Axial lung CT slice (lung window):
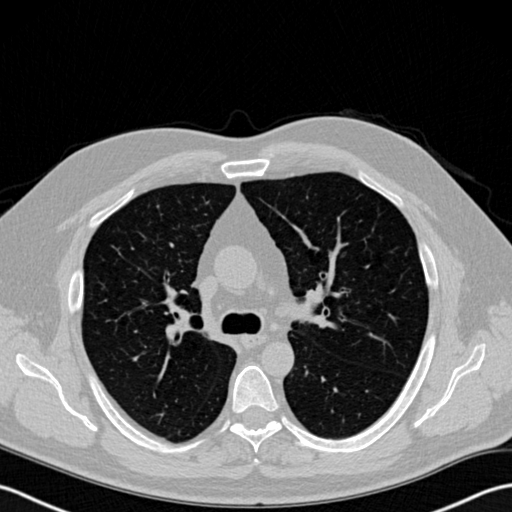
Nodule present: no